Aerial crown-view tile of a tropical tree (Barro Colorado Island, Panama), acquired 20240918:
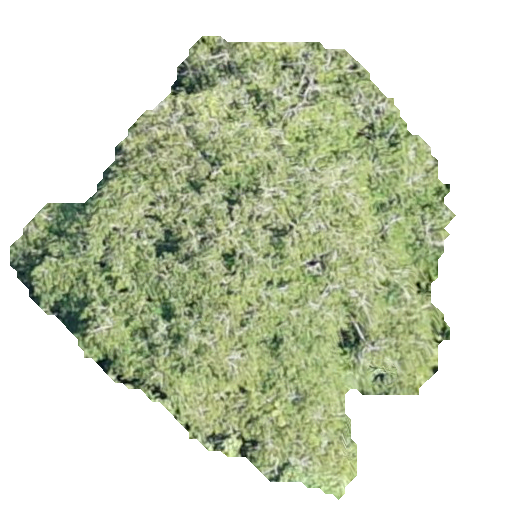
Species: Virola surinamensis
GBIF accepted scientific name: Virola surinamensis
Crown area: 199.738 m²